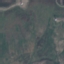
Label: HerbaceousVegetation